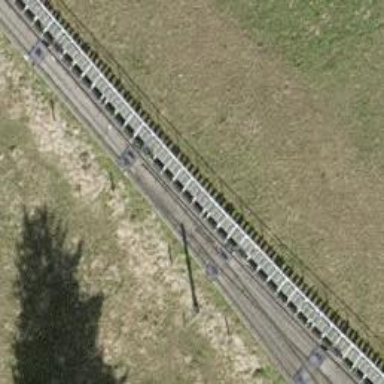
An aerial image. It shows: Railway switch.